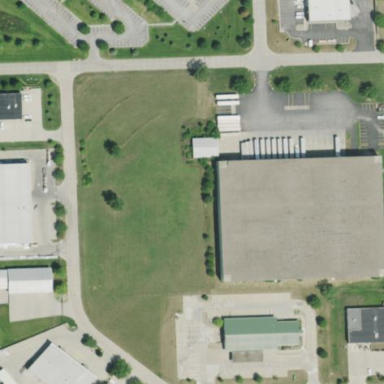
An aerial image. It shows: Warehouse.